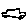
Label: car